Field crop: maize
Growth stage: 1
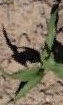
Species: maize